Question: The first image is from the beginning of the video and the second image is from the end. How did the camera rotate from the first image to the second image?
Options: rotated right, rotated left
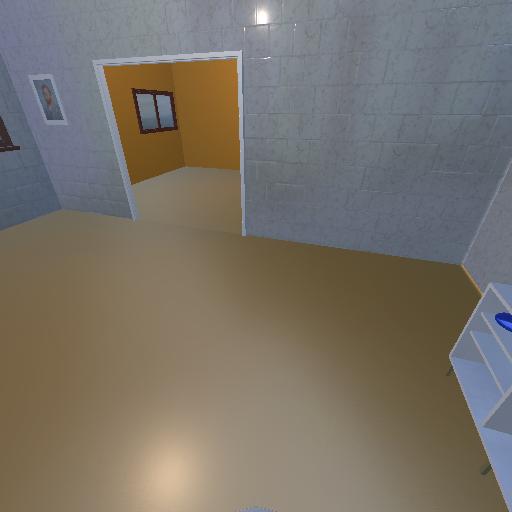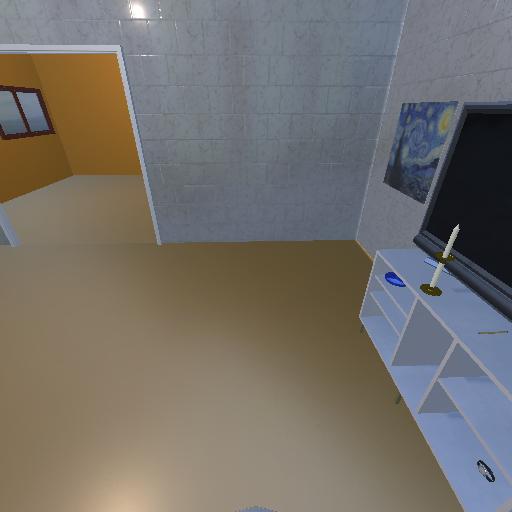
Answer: rotated right